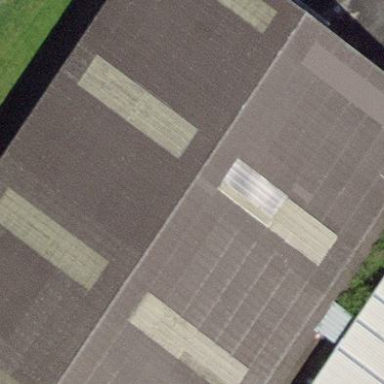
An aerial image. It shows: Warehouse.